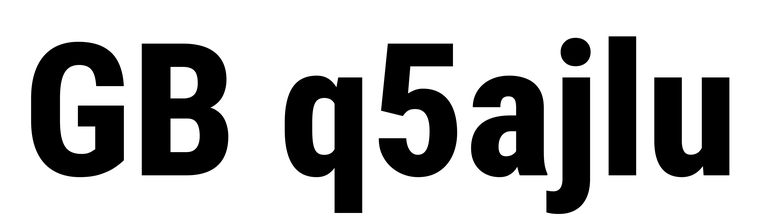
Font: Roboto_Condensed_ExtraBold